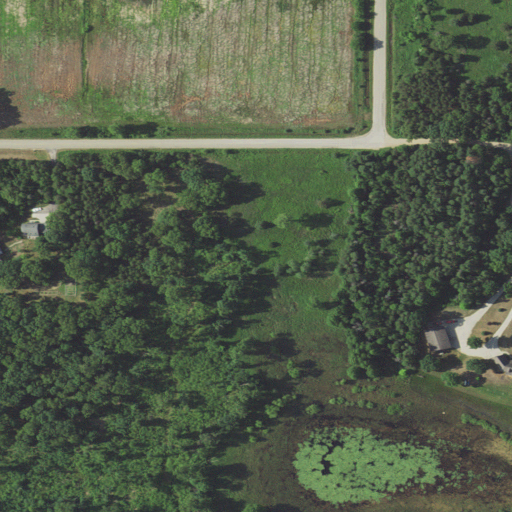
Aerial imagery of plain(s) in Michigan named Beaver Meadow containing deciduous forest, herbaceous wetlands, cultivated crops, woody wetlands, mixed forest, low intensity development, grassland, medium intensity development, open development, and shrub